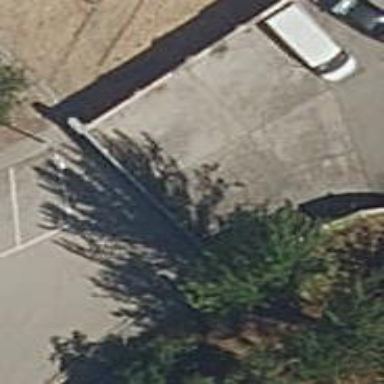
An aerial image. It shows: Metal fence as barrier.